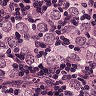
Metastatic tissue present: yes